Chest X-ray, AP view. Patient: 64 years old, sex M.
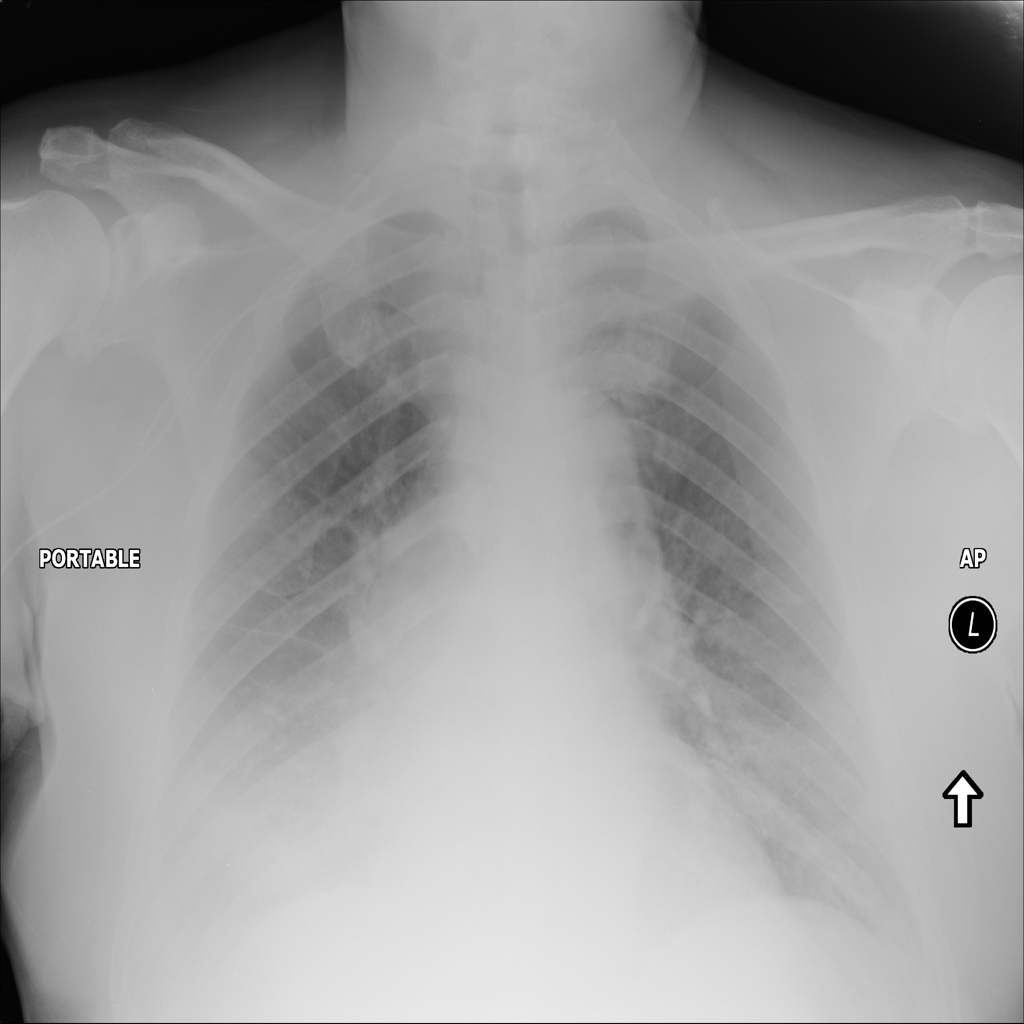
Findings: Atelectasis, Infiltration